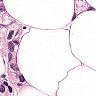
Metastatic tissue present: yes